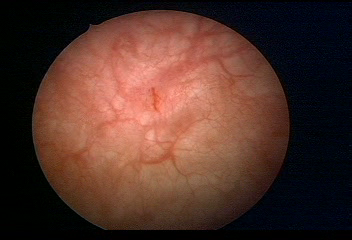
Modality: WLC
Class: Normal mucosa
Bladder cancer association: No